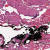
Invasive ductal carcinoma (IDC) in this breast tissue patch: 0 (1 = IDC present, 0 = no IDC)